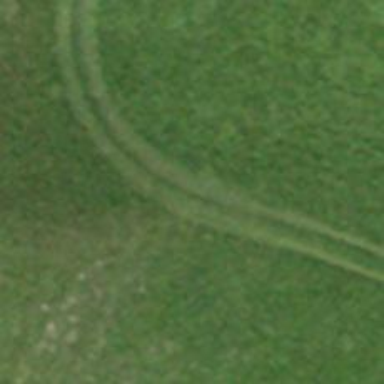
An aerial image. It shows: Track with grade5 tracktype.